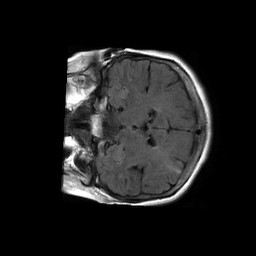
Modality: FLAIR
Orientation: coronal
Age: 63
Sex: female
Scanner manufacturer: philips
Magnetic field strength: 1.5 T
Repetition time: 6 s
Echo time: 0.12 s